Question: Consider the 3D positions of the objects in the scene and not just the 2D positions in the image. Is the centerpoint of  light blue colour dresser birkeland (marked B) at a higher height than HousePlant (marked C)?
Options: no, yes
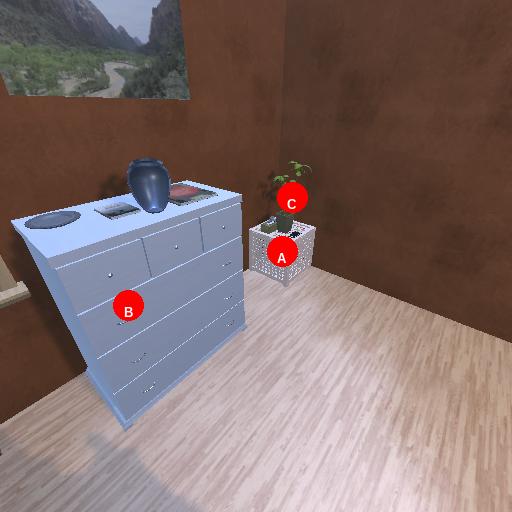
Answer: no